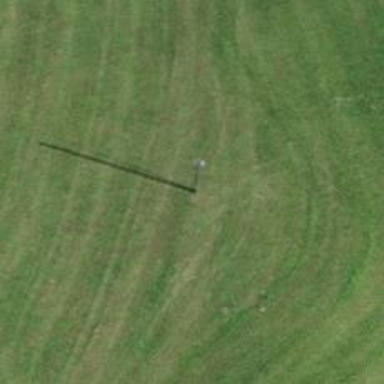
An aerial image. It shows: Minor power line.